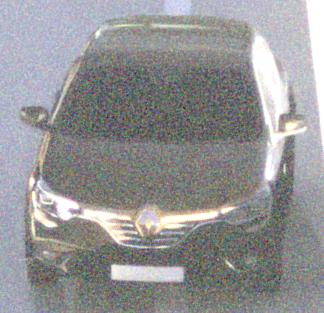
Make: Renault
Model: Mégane ENERGY TCe 100
Detailed model: Mégane (IV)
Model produced from: 2016/03
Model produced until: 2018/08
Doors: 5
Color: black
Road condition: dry road
Daytime: night
Contrast: high contrast